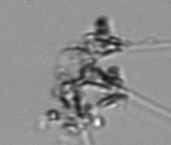
Label: Asterionellopsis_glacialis